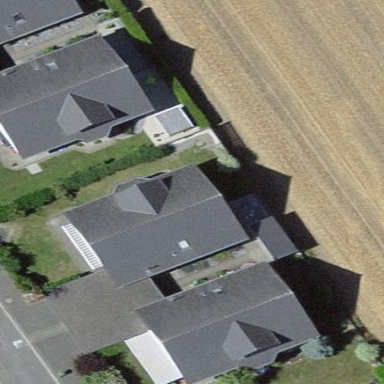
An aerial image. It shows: Building with tile roof.